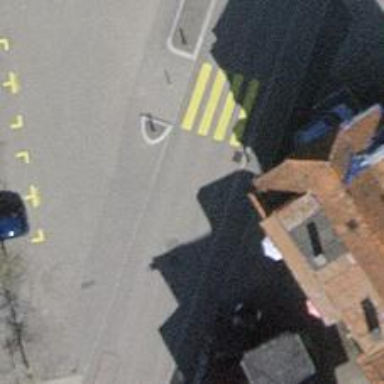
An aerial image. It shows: Zebra crossing for pedestrians.